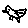
Label: bird